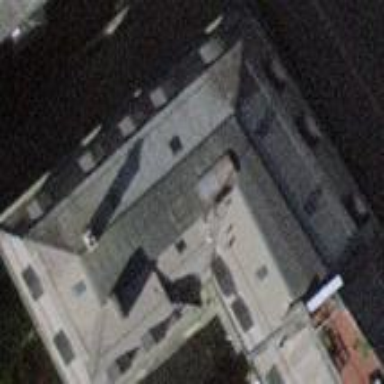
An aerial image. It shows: Building with distinctive mansard roof shape.